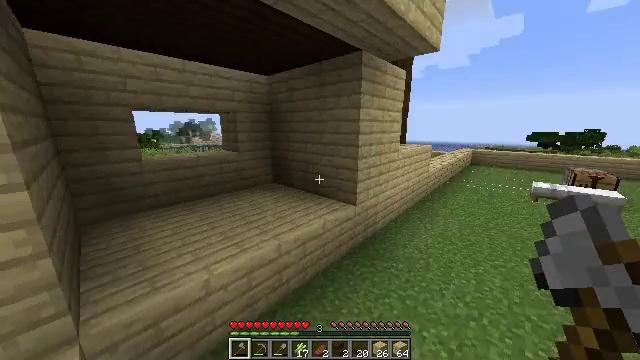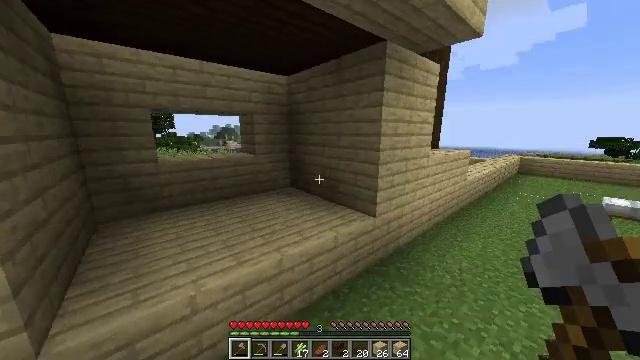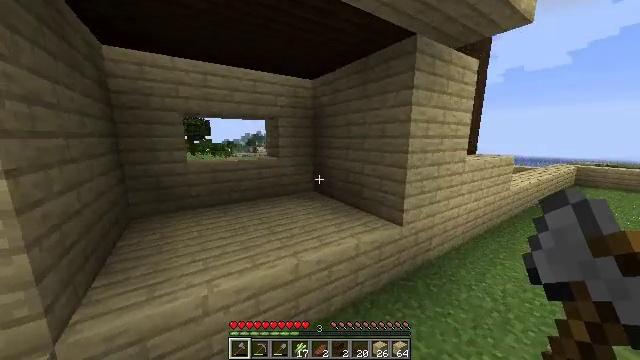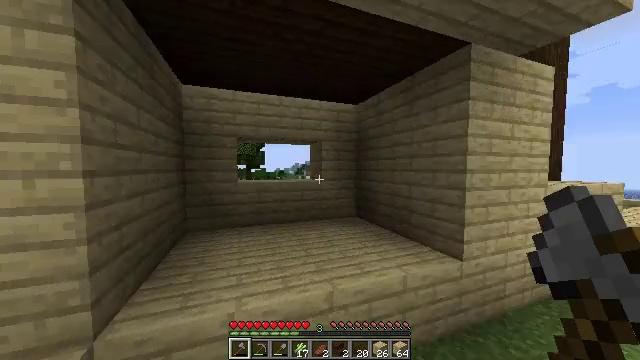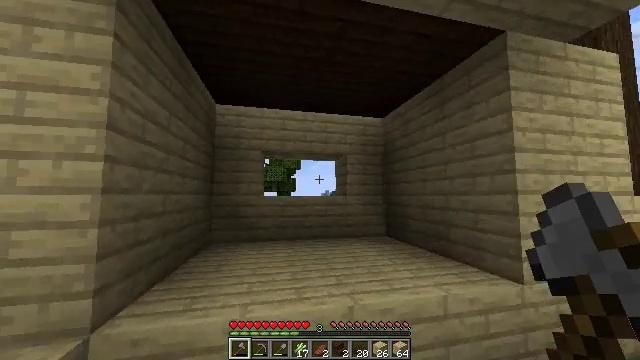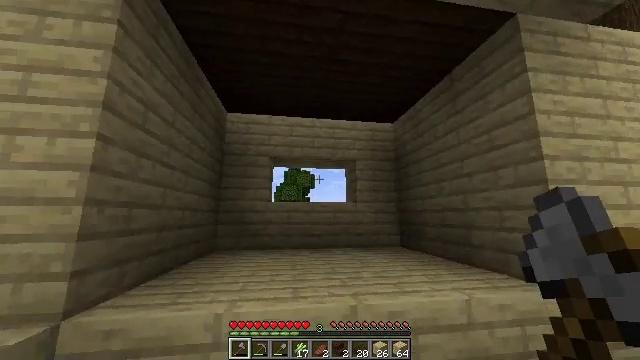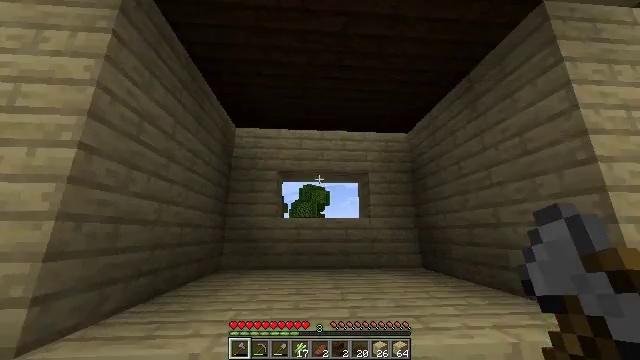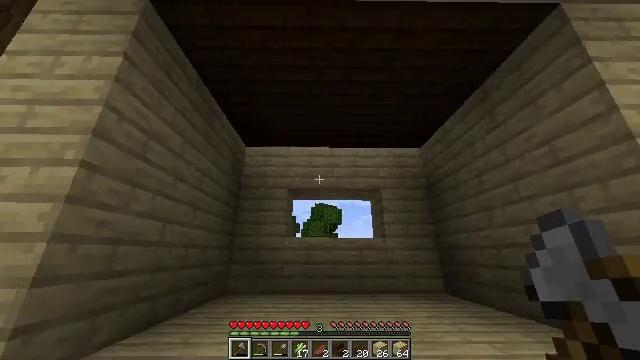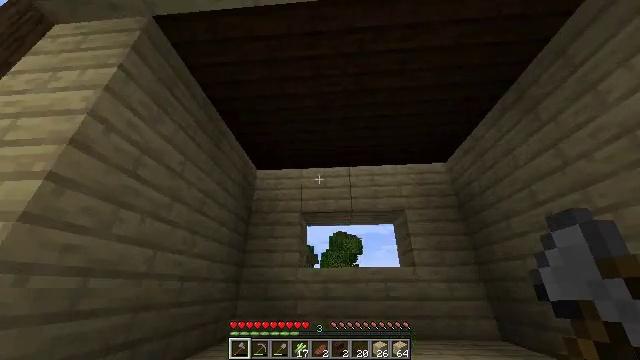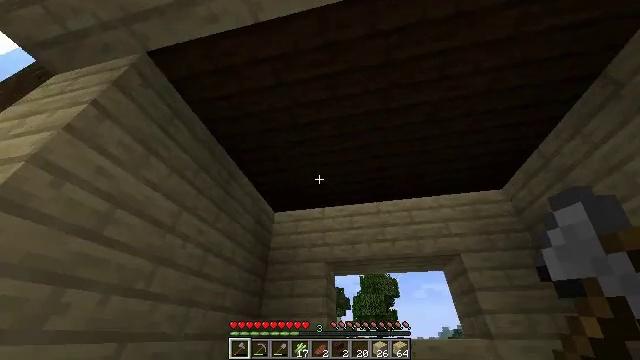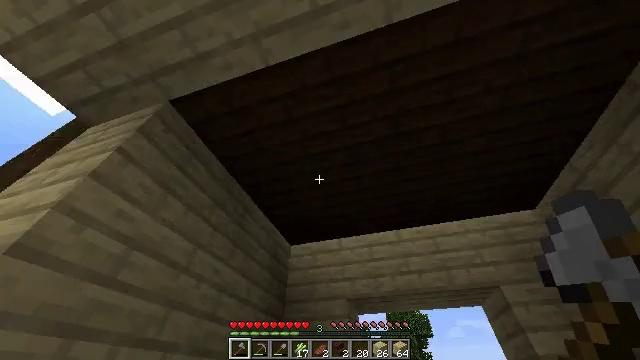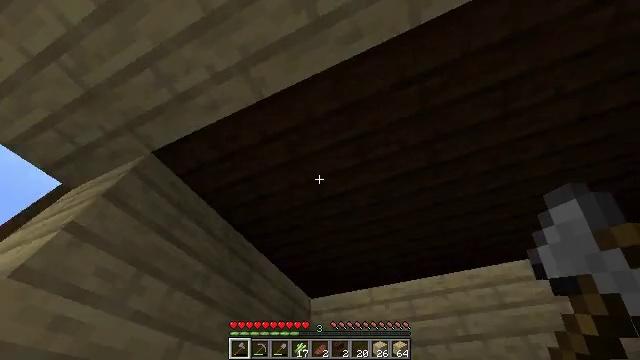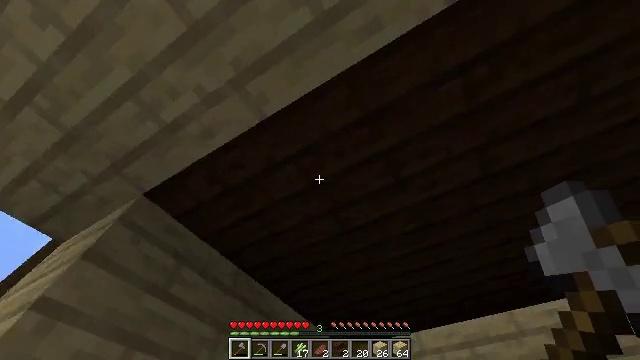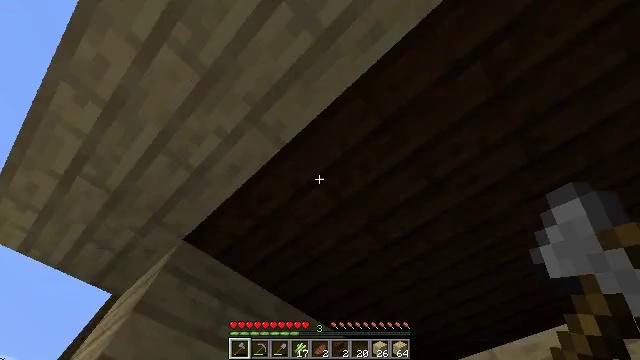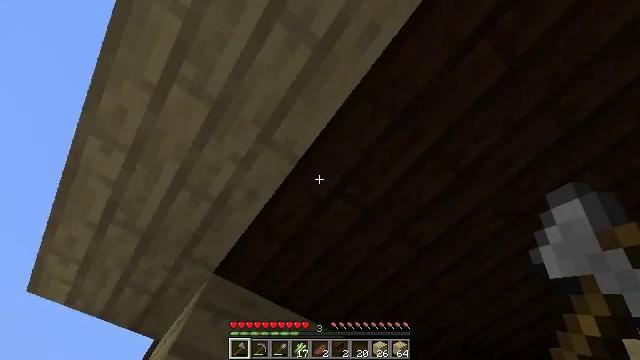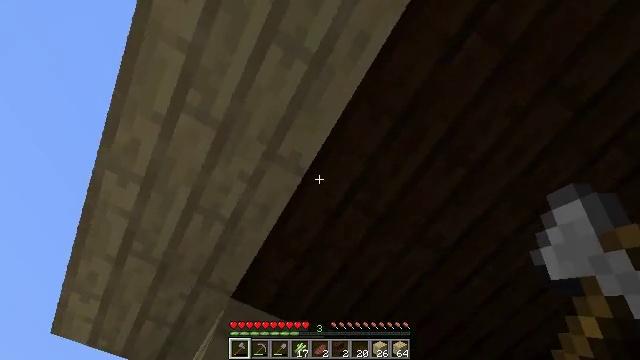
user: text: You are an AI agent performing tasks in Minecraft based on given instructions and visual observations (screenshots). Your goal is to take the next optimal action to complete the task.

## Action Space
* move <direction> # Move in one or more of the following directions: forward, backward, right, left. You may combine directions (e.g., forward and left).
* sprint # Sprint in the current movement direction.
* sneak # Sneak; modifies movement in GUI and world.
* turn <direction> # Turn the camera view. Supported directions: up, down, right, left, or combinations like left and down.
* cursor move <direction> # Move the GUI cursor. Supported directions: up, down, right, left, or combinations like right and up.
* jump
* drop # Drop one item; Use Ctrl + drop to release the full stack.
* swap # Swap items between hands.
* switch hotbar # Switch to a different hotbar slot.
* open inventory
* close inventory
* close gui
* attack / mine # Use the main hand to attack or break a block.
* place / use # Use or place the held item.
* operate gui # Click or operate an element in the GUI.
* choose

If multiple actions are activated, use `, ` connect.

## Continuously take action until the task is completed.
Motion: motion action
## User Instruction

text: Collect dark oak slab for reuse.
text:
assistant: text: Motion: move forward, sprint, turn left and up
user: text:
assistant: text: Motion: move forward, sprint, turn left and up
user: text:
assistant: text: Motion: move forward, sprint, turn left and up
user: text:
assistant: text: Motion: move forward, sprint, turn left and up
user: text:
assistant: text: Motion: move forward, sprint, turn left and up
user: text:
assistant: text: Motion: move forward, sprint, turn left and up
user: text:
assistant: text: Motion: move forward, sprint, turn left and up
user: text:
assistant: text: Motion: move forward, sprint, turn left and up
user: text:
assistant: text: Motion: move forward, sprint, turn left and up, jump
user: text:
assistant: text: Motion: move forward, sprint, turn left and up, jump
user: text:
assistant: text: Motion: move forward, sprint, turn left and up, jump
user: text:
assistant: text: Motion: move forward, sprint, turn left and up
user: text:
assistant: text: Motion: move forward, sprint, turn left and up
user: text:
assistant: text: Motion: move forward, sprint, turn left and up
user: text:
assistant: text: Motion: move forward, sprint, turn left and up
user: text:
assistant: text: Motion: move forward, sprint, turn left and up, attack / mine
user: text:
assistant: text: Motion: turn left, attack / mine
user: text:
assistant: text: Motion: turn left, attack / mine
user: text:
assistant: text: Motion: turn left, attack / mine
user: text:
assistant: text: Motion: attack / mine
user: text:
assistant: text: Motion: attack / mine
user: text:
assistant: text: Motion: turn up, attack / mine
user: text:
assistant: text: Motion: attack / mine
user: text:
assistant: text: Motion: attack / mine
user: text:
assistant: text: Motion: attack / mine
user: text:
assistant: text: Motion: attack / mine
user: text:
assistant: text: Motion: attack / mine
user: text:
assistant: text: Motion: attack / mine
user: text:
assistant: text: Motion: attack / mine
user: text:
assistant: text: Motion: attack / mine